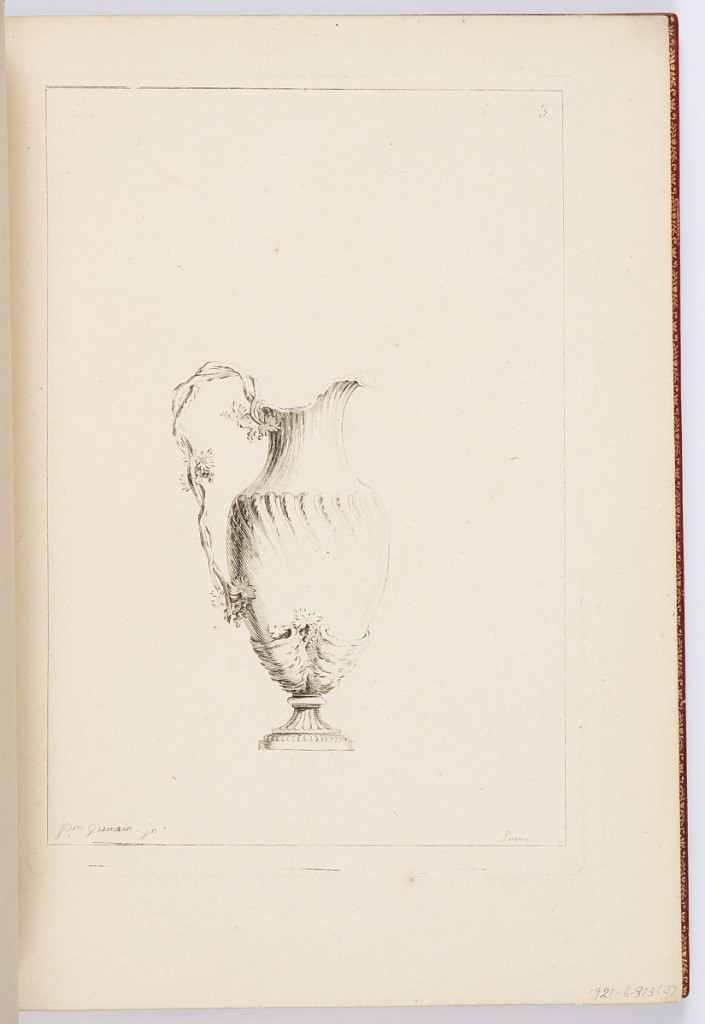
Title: Burette
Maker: Pierre Germain, French, 1703 - 1783
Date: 1748
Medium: Etching on laid paper
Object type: Print
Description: Design for a pitcher with a handle of twisting vines with grapes and leaves. The plate is signed and numbered.